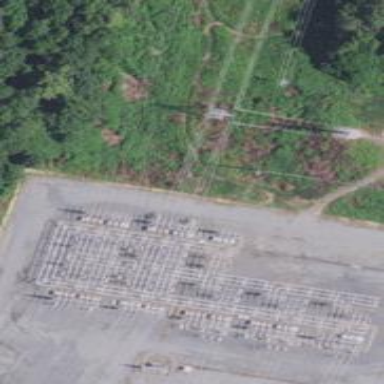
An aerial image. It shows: Switch used for power control.